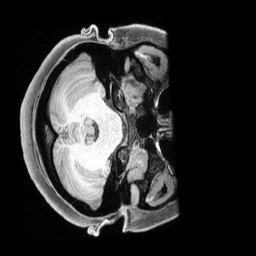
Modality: T1w
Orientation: axial
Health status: healthy
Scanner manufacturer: siemens
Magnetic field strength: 3 T
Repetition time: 2.4 s
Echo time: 0.00201 s